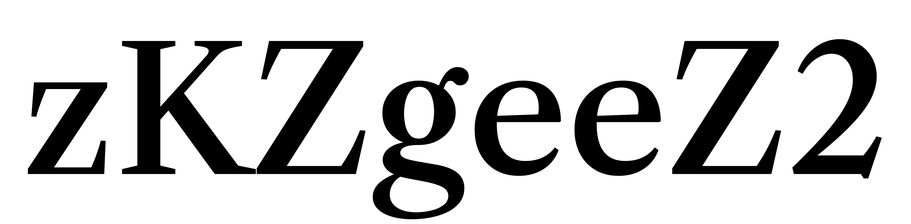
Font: LibreCaslonText_Medium